Question: '''
<table id="ext-comp-1389" class="x-btn x-btn-text-icon " cellspacing="0" style="width: auto;">
<tbody class="x-btn-small x-btn-icon-small-left">
<tr>
<tr>
<td class="x-btn-ml">
<td class="x-btn-mc">
<em class="x-btn-split" unselectable="on">
<button id="ext-gen128" class="x-btn-text create" type="button">New</button>
</em>
</td>
<td class="x-btn-mr">
<i>&nbsp;</i>
</td>
</tr>
<tr>
</tbody>
</table>
'''
Above is how the HTML element is embedded..! The HTML element is a 'New' button with a '+' sign next to it...If, I click on the '+' only, I can get the menu options, which are something like, 'D', 'P', 'T' and 'U'. If I click on the 'New' button ( In the code, it is this part, , nothing gets displayed as the click action, takes place on the center... Below is the image of the button...

Here is the code, which I have tried...For the last couple of hours,
'''
package com.hr.testpack;
import static org.junit.Assert.fail;
import java.util.concurrent.TimeUnit;
import org.junit.After;
import org.junit.Before;
import org.junit.Test;
import org.openqa.selenium.By;
import org.openqa.selenium.Keys;
import org.openqa.selenium.NoSuchElementException;
import org.openqa.selenium.WebDriver;
import org.openqa.selenium.WebDriverBackedSelenium;
import org.openqa.selenium.WebElement;
import org.openqa.selenium.firefox.FirefoxDriver;
import org.openqa.selenium.interactions.Actions;
import com.thoughtworks.selenium.*;
public class Classtest2 {
static Selenium selenium;
static final String HOST = "localhost";
static final int PORT = 4444;
static final String BROWSER = "*firefox";
static final String URL = "http://test.test.com";
private static int buttonwidth=42;//value got from firebug computation tab...
private static final int Xoffset = (buttonwidth/2)+6;
private static final int Yoffset = 0;
private WebDriver driver;
private String baseUrl;
private StringBuffer verificationErrors = new StringBuffer();
//private StringBuffer verificationErrors = new StringBuffer();
@Before
public void setUp() throws Exception {
driver = new FirefoxDriver();
baseUrl = "http://test.test.com/RMprojectProject";
driver.manage().timeouts().implicitlyWait(90, TimeUnit.SECONDS);
}
@Test
public void testrr1() throws Exception
{
/* Only Driver...Driver's way to open a URL*/
driver.get(baseUrl + "/");
/* Webdriver Backed Selenium method-
//*selenium = new WebDriverBackedSelenium(driver, baseUrl);
//*selenium.open("/");
//selenium.wait(15000); - Never use Wait, when Implicit wait is used
//WebDriver driver = ((WebDriverBackedSelenium) selenium).getWrappedDriver();
//Driver should be instantiated for using Driver's methods for
// SeleniumBackedWebdriver
// Comments over
*/
driver.findElement(By.id("username")).clear();
driver.findElement(By.id("username")).sendKeys("test@test.com");
driver.findElement(By.id("password")).clear();
driver.findElement(By.id("password")).sendKeys("test124");
/* For normal Selenium RC and SeleniumBackedWebDriver method
selenium.type("username", "test");
selenium.type("password","test124");
*/
/* Internal Wait methods, which can be used for normal web
*
* applications. Methods written in the end of the program
*
* waitFor("xpath=.//*[@id='loginButton']/tbody/tr[2]/td[2]'");
waitSecond(20); */
driver.findElement(By.xpath(".//*[@id='loginButton']/tbody/tr[2]/td[2]")).click();
//selenium.waitForPageToLoad("85000");
//selenium.waitForCondition("selenium.isElementPresent("xpath=.//*[@id='ext-gen165']/div/table/thead/tr/td[3]")", "70000");
WebElement ele = driver.findElement(By.xpath("//*[@id='ext-gen128']"));
Actions build = new Actions(driver);
build.moveToElement(ele, Xoffset, Yoffset).click().build().perform();
// selenium.waitForCondition("selenium.isElementPresent("xpath=//*[@id='ext-gen246']")", "20000");
driver.findElement(By.xpath("//*[@id='ext-gen245']")).click();
}
@After
public void tearDown() throws Exception{
selenium.stop();
//driver.quit();
String verificationErrorString = verificationErrors.toString();
if (!"".equals(verificationErrorString)) {
fail(verificationErrorString);
}
}
private boolean isElementPresent(By by) {
try {
driver.findElement(by);
return true;
} catch (NoSuchElementException e) {
return false;
}
}
/* The Below methods can be used, for page loading/waits in
*
* normal web applications...waitFor(seconds),when called in
*
* the application, the wait happens...useful in occasions
public void waitFor(String locator) throws Exception {
for (int second = 0;; second++) {
if (second >= 60)
fail("timeout");
try {
if (selenium.isVisible(locator))
break;
} catch (Exception e) {
}
Thread.sleep(1000);
}
}
public void waitSecond(int n) throws Exception {
for (int second = 0;; second++) {
if (second >= 60)
fail("timeout");
try {
if (second > n - 1)
break;
} catch (Exception e) {
}
Thread.sleep(1000);
}
}
*/
'''
Code is getting executed successfully and test case is pass, but the element which should be seen, when clicked on the '+' button are not seen!
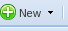
Answer: Use Actions in the following way -
'''
WebElement ele = driver.findElement(By.xpath("//*[@id='ext-gen128']");
Actions build = new Actions(driver);
build.moveToElement(ele, Xoffset, Yoffset).click().build().perform();
'''
Probably by using offset you can exactly make the selenium driver click on the + button you have mentioned.
Hope this helps you.